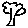
Label: tree